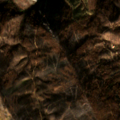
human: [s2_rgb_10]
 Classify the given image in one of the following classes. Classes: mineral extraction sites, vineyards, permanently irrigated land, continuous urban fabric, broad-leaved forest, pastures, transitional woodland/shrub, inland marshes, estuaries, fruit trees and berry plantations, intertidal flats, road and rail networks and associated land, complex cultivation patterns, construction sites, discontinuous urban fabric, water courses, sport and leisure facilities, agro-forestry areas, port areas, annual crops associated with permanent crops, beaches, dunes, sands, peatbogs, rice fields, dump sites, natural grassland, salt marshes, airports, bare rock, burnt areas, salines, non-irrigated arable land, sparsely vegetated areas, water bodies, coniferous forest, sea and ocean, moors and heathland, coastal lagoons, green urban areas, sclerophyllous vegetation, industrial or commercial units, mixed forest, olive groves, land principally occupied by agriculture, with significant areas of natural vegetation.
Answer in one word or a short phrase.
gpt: broad-leaved forest, mixed forest, transitional woodland/shrub